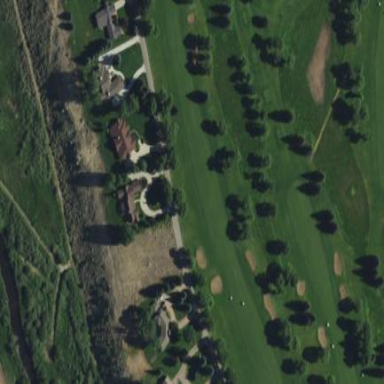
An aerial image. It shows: Golf fairway surrounded by grass.